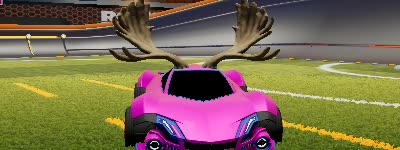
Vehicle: werewolf